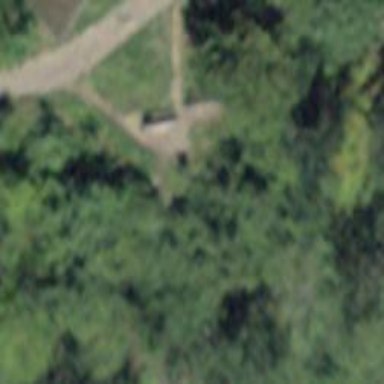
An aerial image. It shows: Bench for seating.